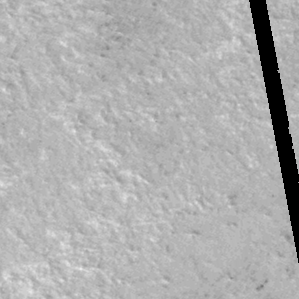
Label: frost